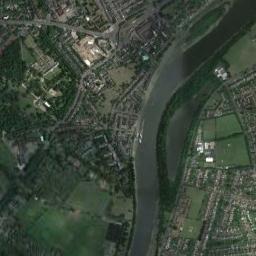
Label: river